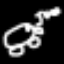
Label: frog